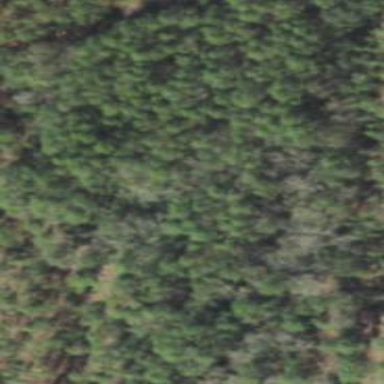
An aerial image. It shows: Woodland with needle-leaved trees.